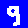
Digit: 9